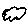
Label: cloud